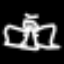
Label: angel